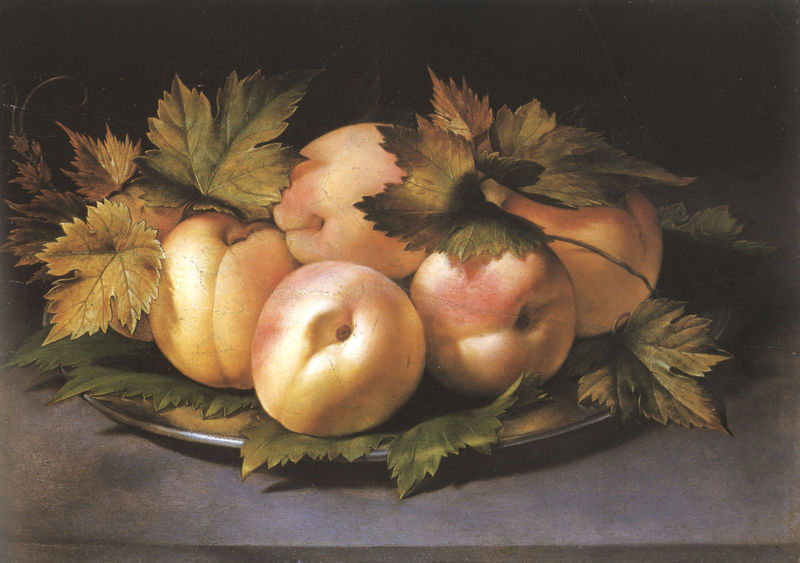
Titel: Metallteller mit Pfirsichen und Weinlaub
Künstler: Giovan Ambrogio Figino
Institution: Bergamo, Sammlung Lorenzelli
Schlagwörter: blätter, gemälde, laub, schatten, gelb, grün, grau, licht, schwarz, rot, malerei, schale, silber, teller, blatt, stilleben, stillleben, äpfel, liegen, essen, zinn, lecker, pfirsich, reif, ahorn, eiche, aprikosen, pfirsiche, nektarinen, pfirsichblätter, saftig, knackig, 5 pfirsiche, ölgemälde weinlaub zinnteller